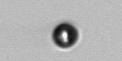
Label: bead